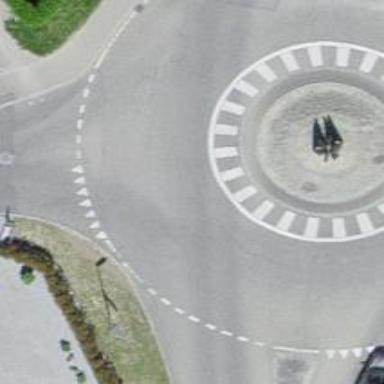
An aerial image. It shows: Secondary road leading to roundabout.